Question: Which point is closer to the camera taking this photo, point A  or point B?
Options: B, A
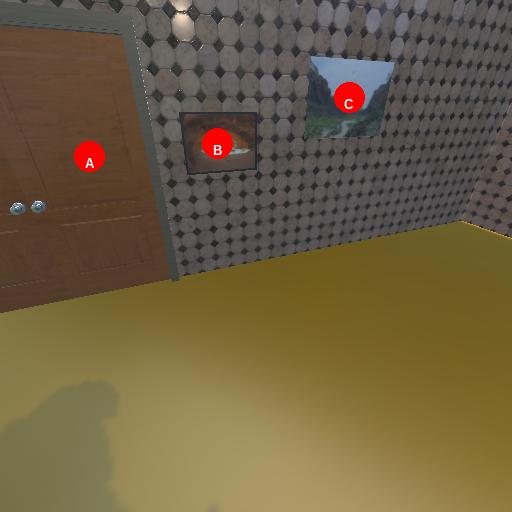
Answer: B